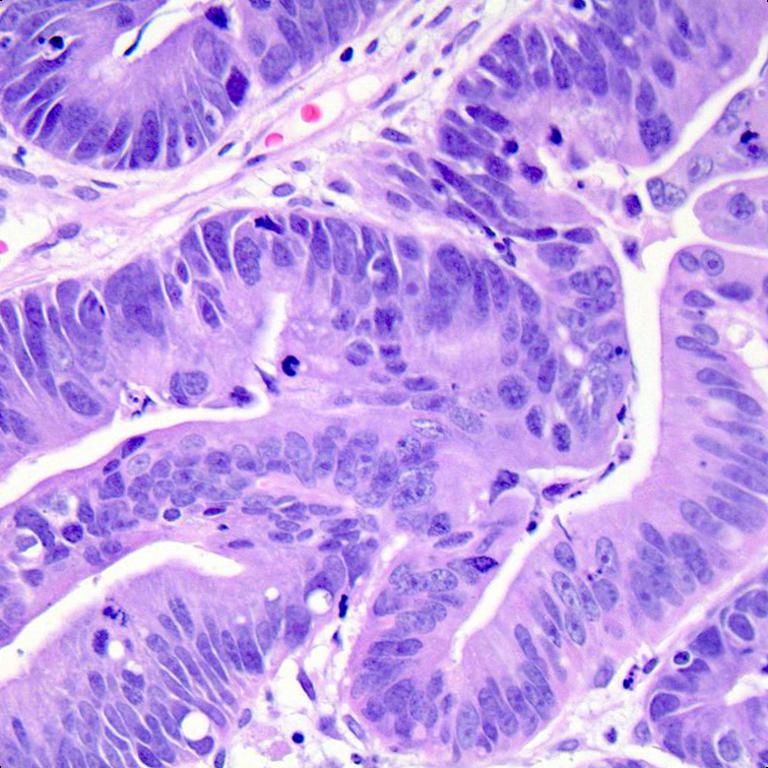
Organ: colon
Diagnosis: adenocarcinomas